Question: Why I got this error when I try to create a bucket in amazon S3?

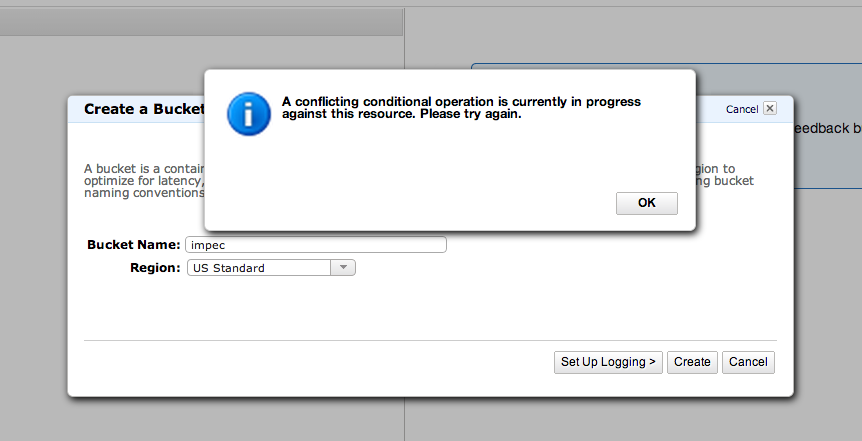
Answer: This error means that, the bucket was recently deleted and is queued for delete in S3. You must wait until the Bucket name is available again.
Kindly note, I received this error when my access-priviliges were blocked.
The error means your Operation for creating new bucket at S3 is aborted.
There can be multiple reasons for this, you can check the below points for rectifying this error:
1. Is this Bucket available or is Queued for Deletion
2. Do you have adequate access privileges for this operation
3. Your Bucket Name must be unique
P.S: Edited this answer to add more details as shared by Sanity below, and his answer is more accurate with updated information.
You can view the related errors for this operation <URL>.
I am editing my asnwer so that correct answer posted below can be selected as correct answer to this question.